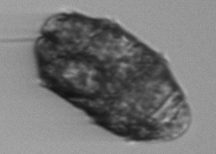
Label: Margalefidinium